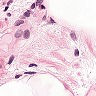
Metastatic tissue present: no